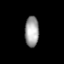
Tissue: prostate
Cell type: T cells
Senescence score: 0.3308
Nuclear area (px): 421
Mean DAPI intensity: 157.969